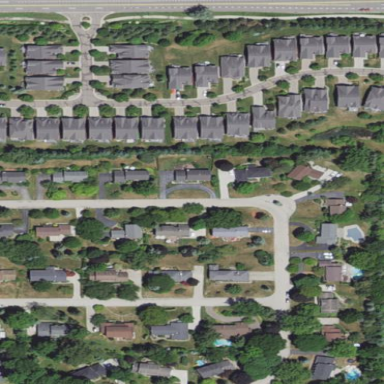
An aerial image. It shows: Residential area composed of single-family homes.